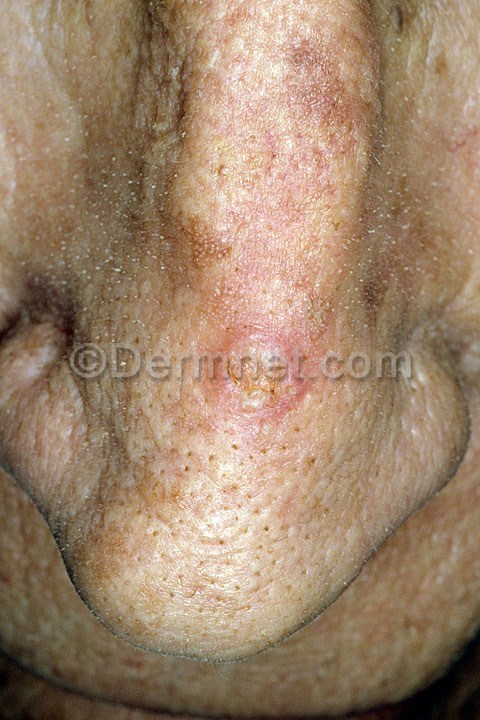
Disease: Actinic Keratosis Basal Cell Carcinoma and other Malignant Lesions